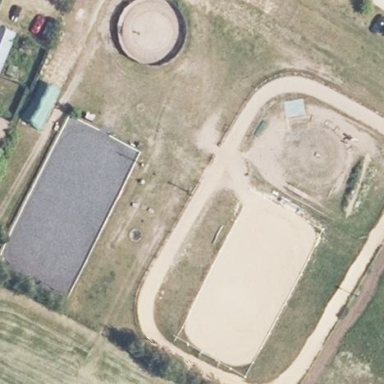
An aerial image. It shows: Equestrian pitch for leisure land activities.